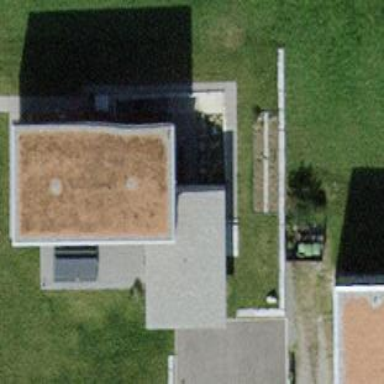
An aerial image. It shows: Building with flat roof.